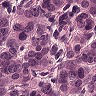
Metastatic tissue present: yes